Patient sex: F
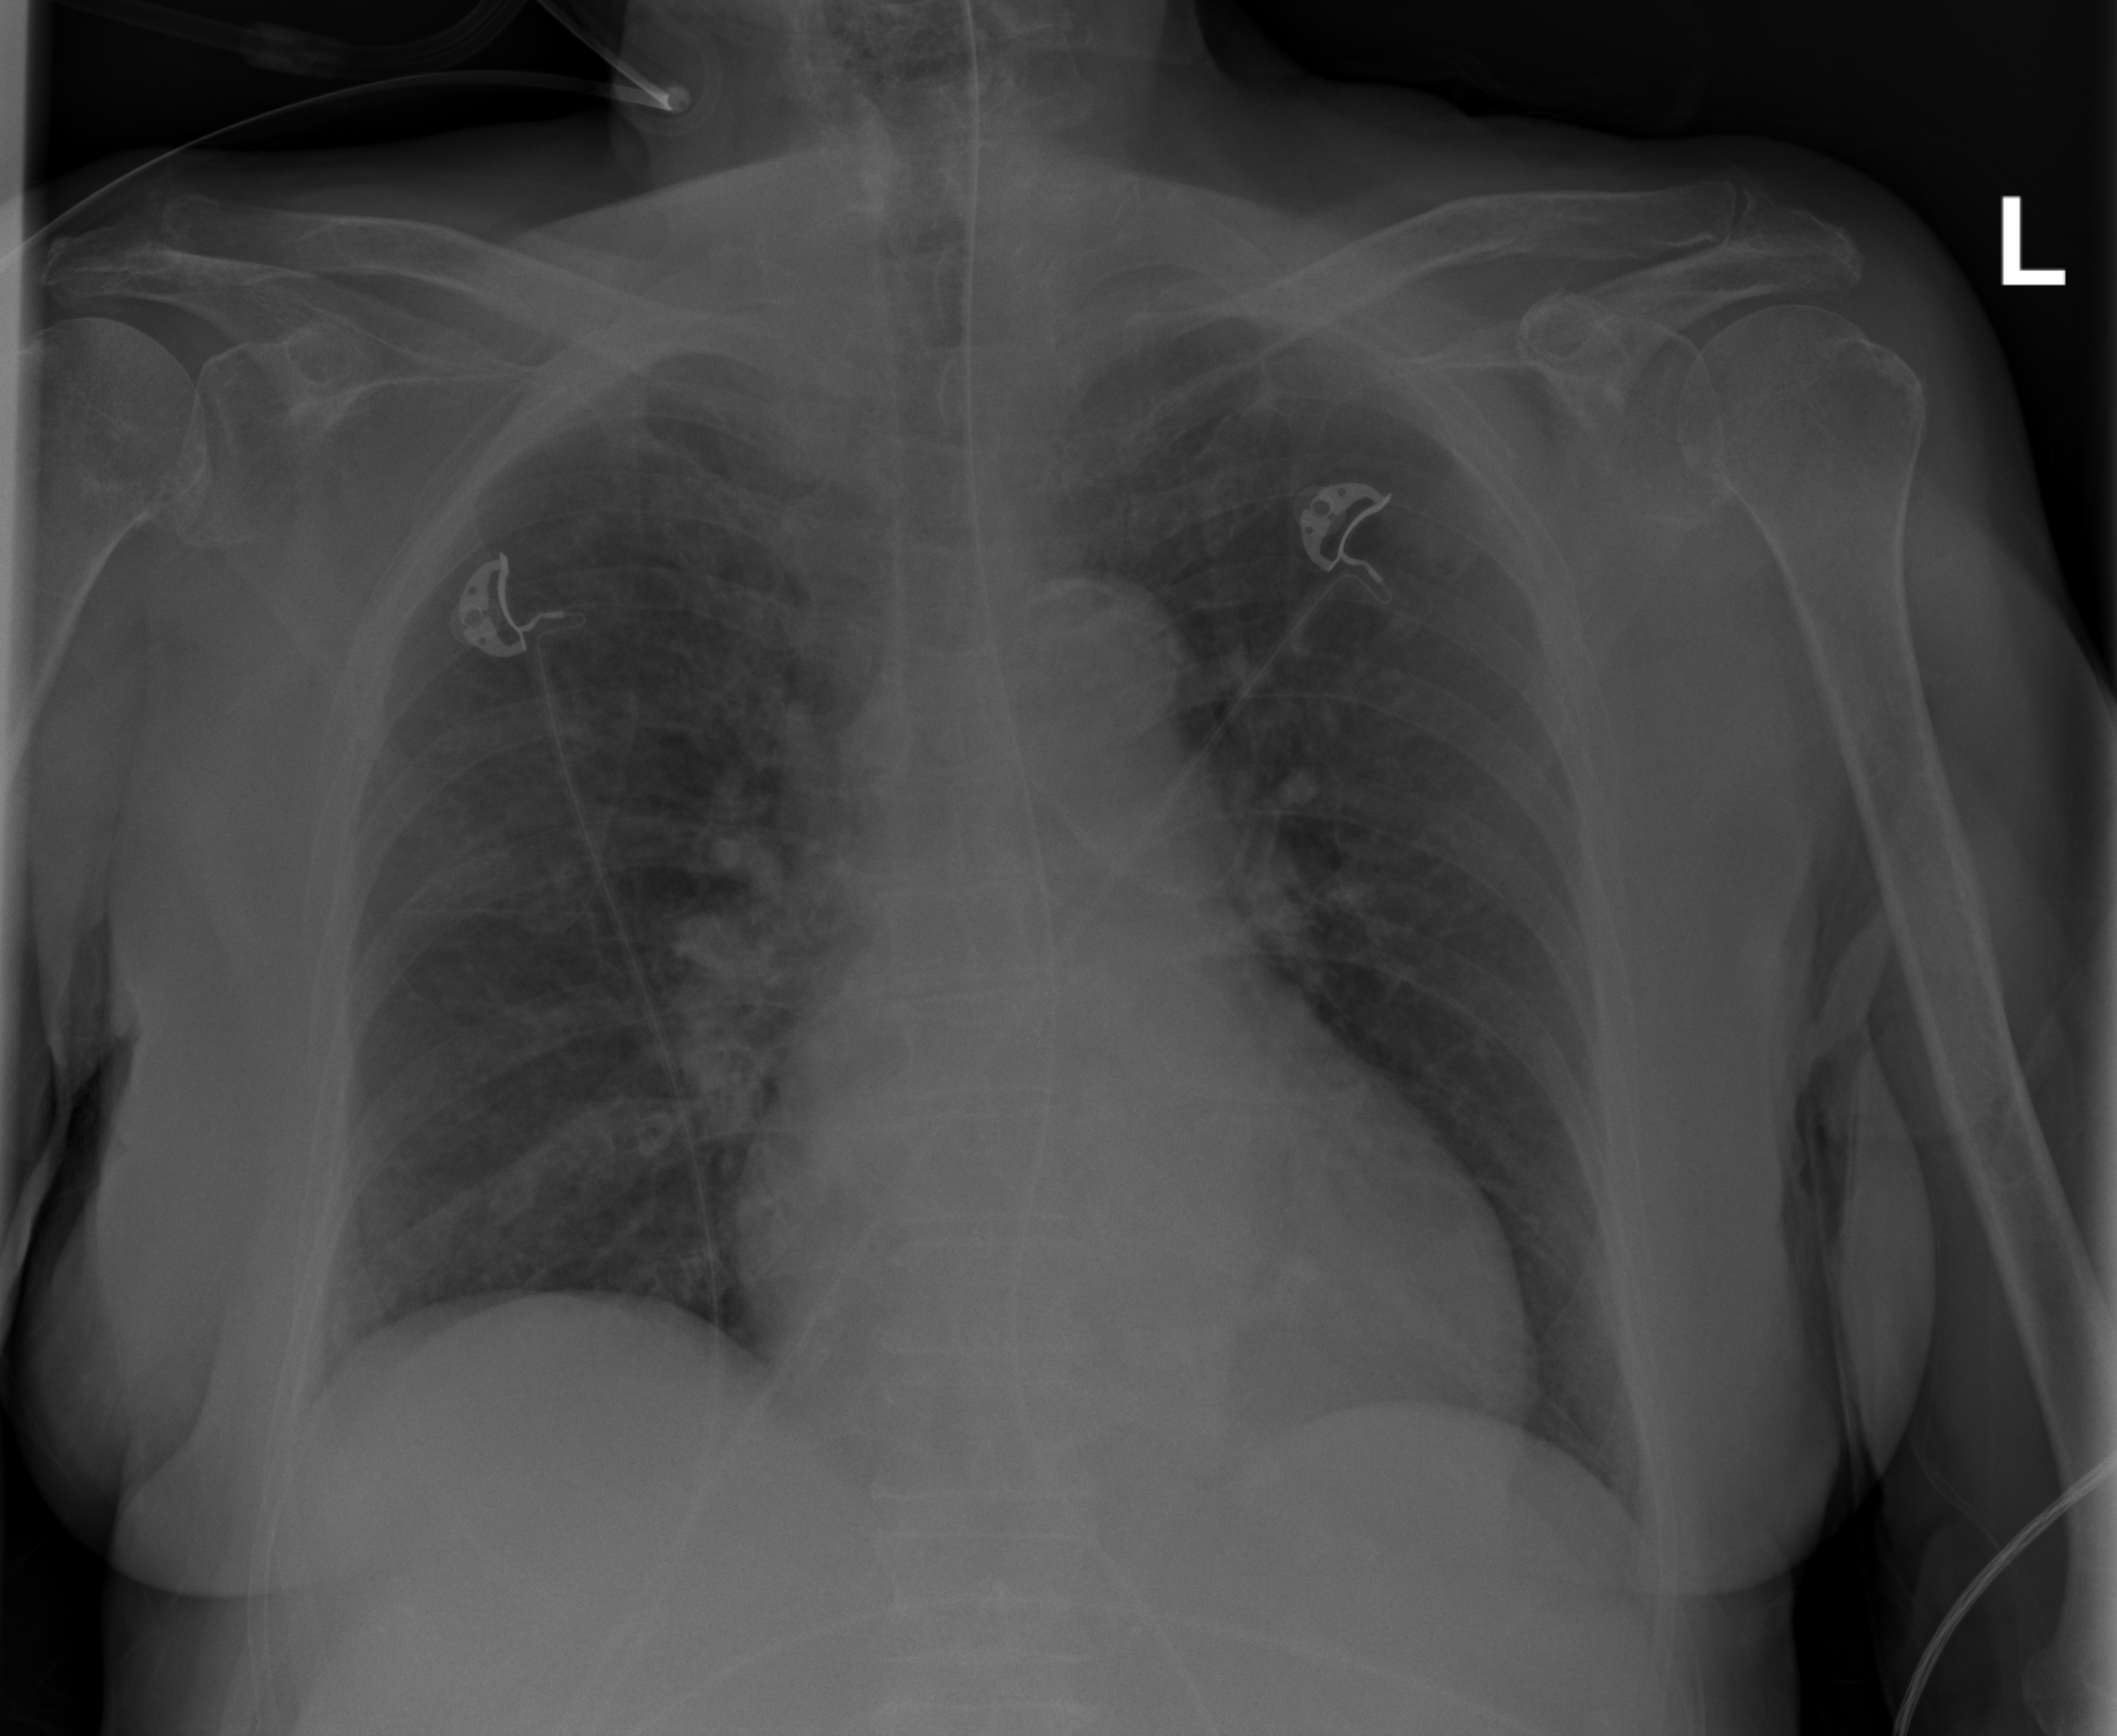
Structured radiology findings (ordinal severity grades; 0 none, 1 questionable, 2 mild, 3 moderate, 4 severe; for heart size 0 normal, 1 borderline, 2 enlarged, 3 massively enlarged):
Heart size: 2
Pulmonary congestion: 0
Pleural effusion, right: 0
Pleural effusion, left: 0
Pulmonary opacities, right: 0
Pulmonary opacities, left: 0
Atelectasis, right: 2
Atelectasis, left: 2